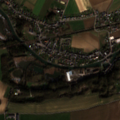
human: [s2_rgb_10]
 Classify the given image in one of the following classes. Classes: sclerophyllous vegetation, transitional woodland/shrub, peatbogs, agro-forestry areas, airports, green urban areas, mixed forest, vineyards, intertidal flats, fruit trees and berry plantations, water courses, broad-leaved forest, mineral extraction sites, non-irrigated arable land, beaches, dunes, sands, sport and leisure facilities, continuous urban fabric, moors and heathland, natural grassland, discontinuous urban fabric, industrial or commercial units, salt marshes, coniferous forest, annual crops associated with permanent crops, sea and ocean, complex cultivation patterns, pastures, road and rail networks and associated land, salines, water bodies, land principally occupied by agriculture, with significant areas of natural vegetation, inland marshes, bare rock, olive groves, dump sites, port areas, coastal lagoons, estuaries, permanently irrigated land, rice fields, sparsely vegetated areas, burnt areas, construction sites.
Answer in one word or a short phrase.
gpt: discontinuous urban fabric, non-irrigated arable land, pastures, land principally occupied by agriculture, with significant areas of natural vegetation